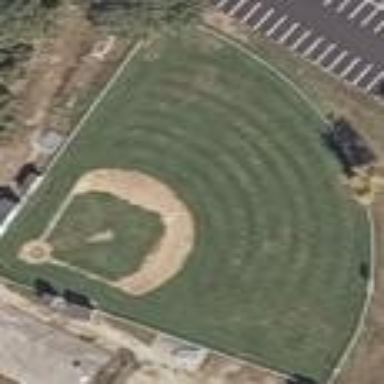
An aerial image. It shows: Baseball pitch for leisure land activities.